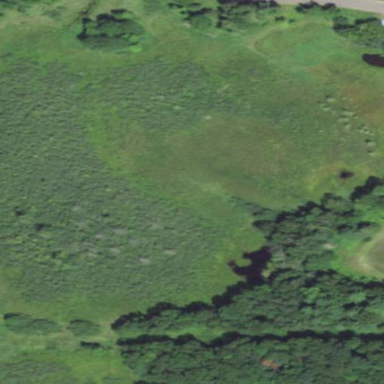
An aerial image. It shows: Marshy wetland area.